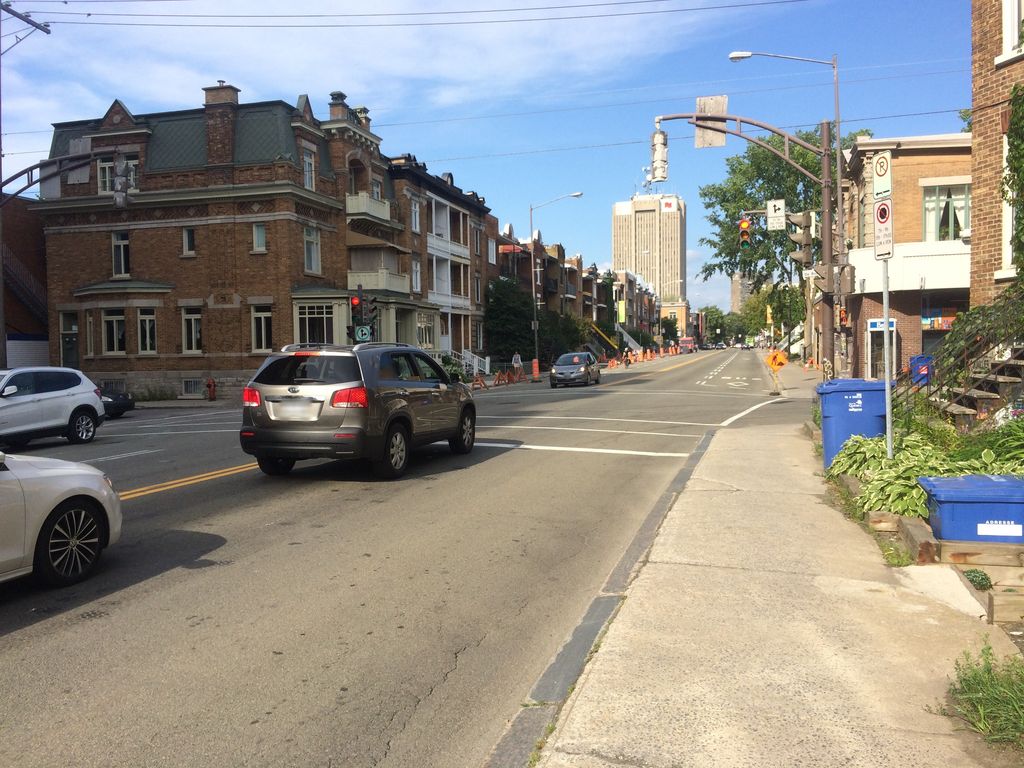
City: quebec_city